Interaction volume radius: 5 \u00c5
Interaction volume height: 10 \u00c5
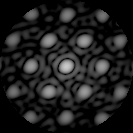
Disorder parameter: 0.2515